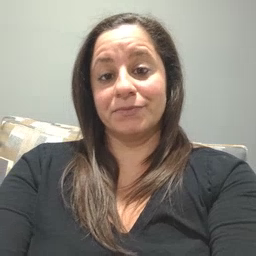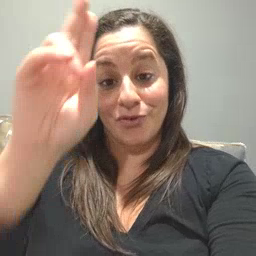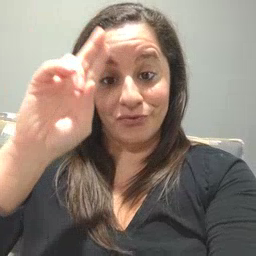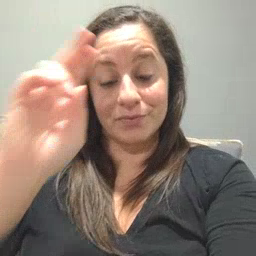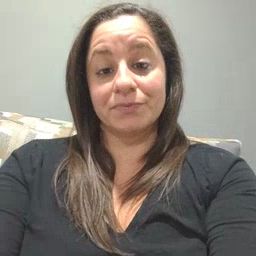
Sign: uncle